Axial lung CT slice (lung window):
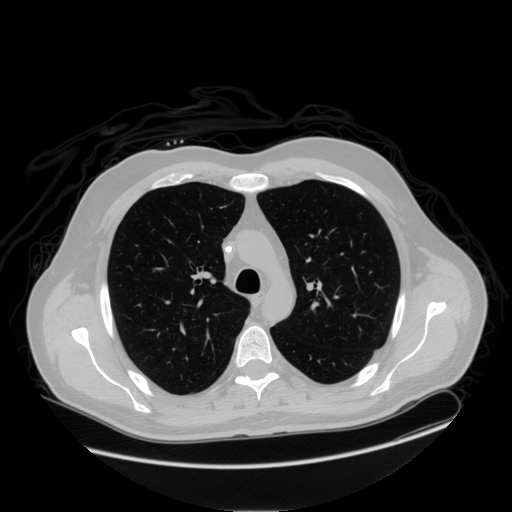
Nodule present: no